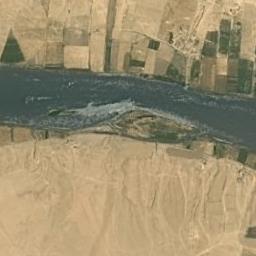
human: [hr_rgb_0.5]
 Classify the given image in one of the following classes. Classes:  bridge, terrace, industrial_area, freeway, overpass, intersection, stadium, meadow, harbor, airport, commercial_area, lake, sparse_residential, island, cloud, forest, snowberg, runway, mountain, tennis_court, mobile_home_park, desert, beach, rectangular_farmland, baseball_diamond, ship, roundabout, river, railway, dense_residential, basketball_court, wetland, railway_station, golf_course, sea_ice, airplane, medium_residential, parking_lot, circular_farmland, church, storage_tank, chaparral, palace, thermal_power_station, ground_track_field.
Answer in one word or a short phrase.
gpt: river